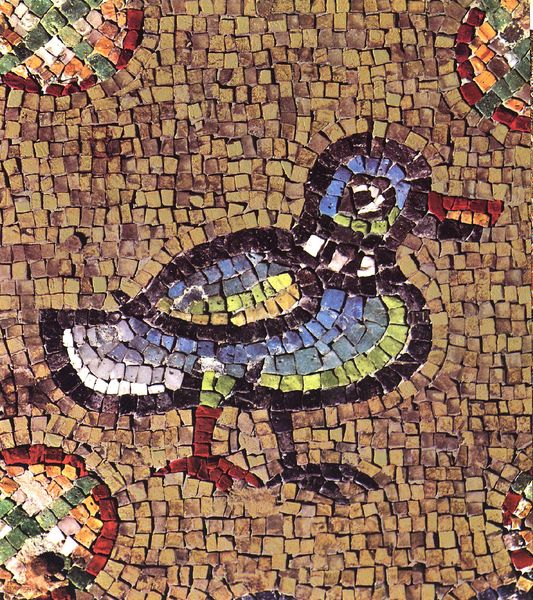
Titel: Ravenna, Erzbischöfliche Kapelle (Capella Arcivescovile), Mosaike
Standort: Ravenna, Erzbischöflicher Palast (EU - I - Emilia-Romagna)
Schlagwörter: blau, flügel, vogel, gelb, grün, ocker, braun, bunt, schwarz, weiss, rot, beige, steine, auge, füße, ente, schnabel, pflaster, farben, kreise, krallen, mosaik, doof